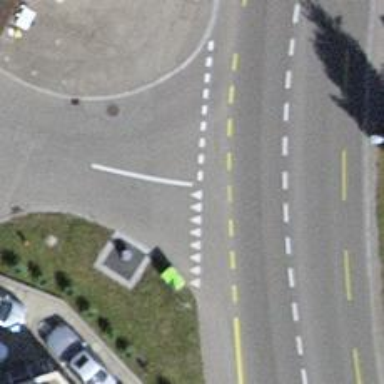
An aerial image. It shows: Road with "give way" sign.